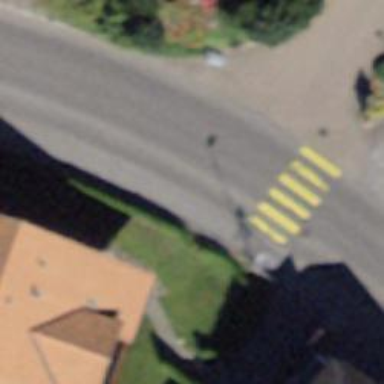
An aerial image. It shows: Bus stop with designated stop position for public transport.